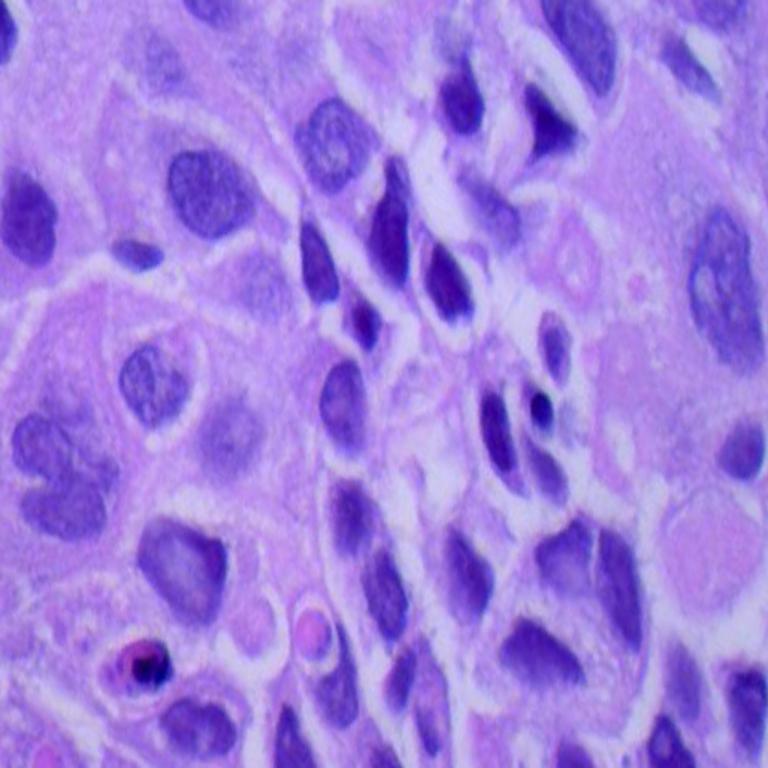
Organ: lung
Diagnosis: squamous carcinomas